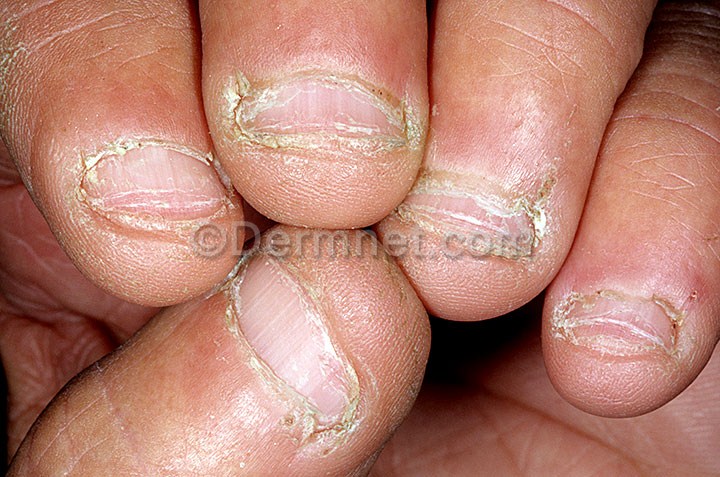
Disease: Nail Fungus and other Nail Disease